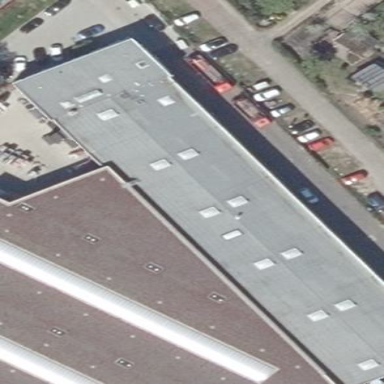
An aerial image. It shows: Warehouse.